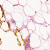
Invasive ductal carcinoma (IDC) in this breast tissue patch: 0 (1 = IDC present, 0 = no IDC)